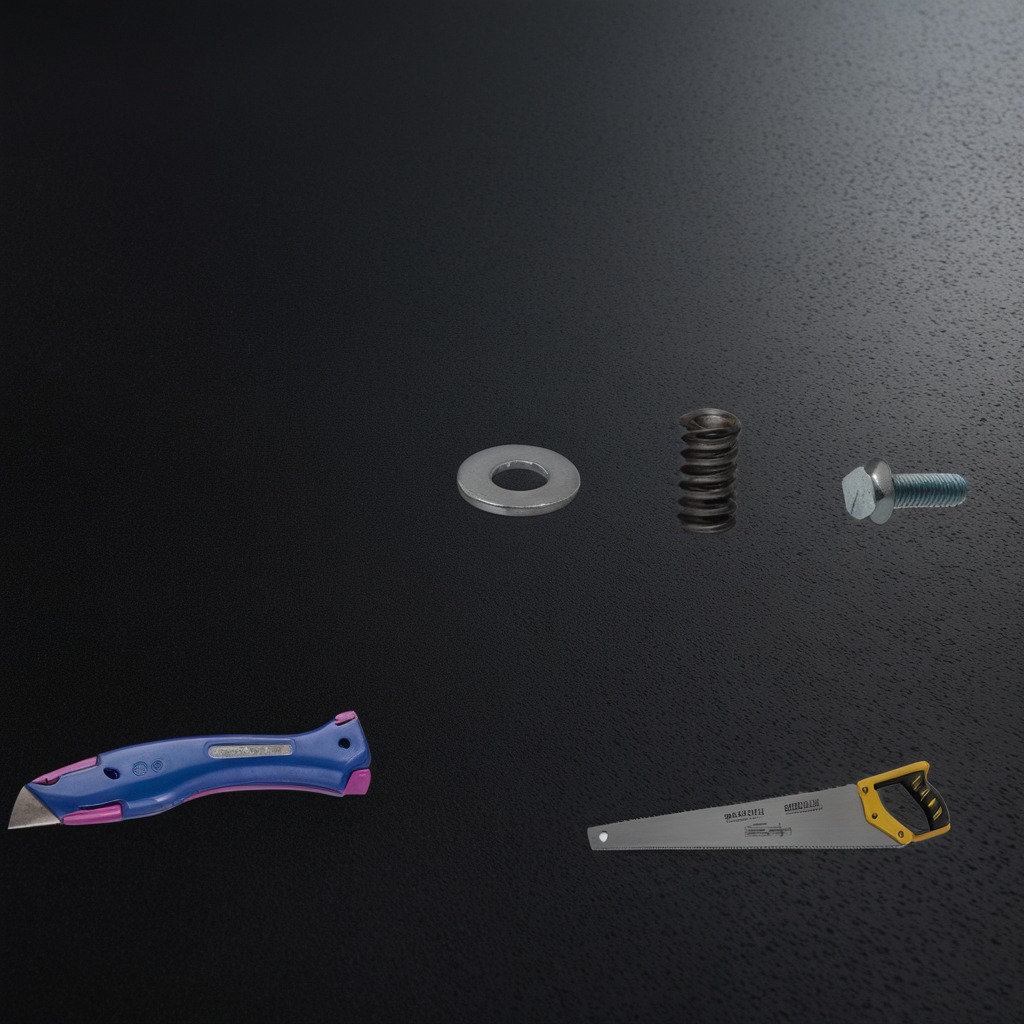
A utility knife, a flat metal washer, a metal machine screw, a coiled metal spring, and a handheld metal saw are lying on the clean granite tabletop.